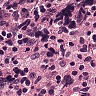
Metastatic tissue present: no